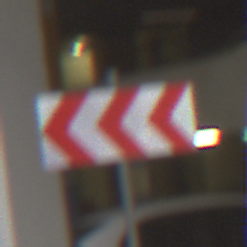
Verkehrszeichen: RichtungstafelnInKurvenGrossRechts
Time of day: Midday
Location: Roofed (Urban)
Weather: Overcast
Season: NotSpecified
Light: Artificial